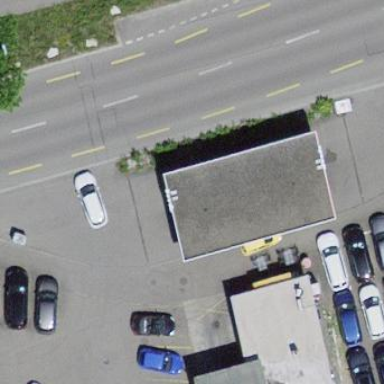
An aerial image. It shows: Building that serves as fuel station.